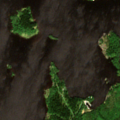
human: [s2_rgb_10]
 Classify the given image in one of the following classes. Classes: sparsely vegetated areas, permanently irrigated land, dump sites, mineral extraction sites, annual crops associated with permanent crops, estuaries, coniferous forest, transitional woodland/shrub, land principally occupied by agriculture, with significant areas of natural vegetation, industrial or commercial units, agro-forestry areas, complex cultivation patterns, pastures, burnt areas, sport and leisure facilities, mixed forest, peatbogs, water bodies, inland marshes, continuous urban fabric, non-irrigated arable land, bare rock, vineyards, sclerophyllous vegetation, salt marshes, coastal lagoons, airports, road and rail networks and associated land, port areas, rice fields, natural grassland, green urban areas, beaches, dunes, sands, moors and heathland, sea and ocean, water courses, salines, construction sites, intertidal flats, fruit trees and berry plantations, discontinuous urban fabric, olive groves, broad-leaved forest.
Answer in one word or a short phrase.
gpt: coniferous forest, mixed forest, sea and ocean